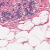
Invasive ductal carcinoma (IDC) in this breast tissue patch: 0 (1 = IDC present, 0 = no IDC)